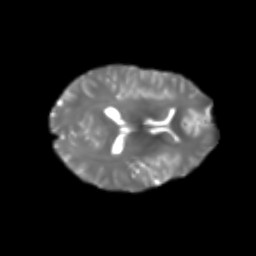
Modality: T2w
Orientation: axial
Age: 23
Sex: male
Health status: healthy